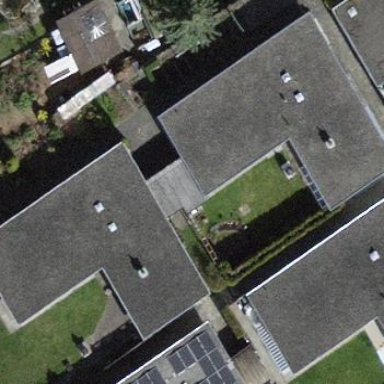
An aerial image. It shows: Residential building with flat roof.